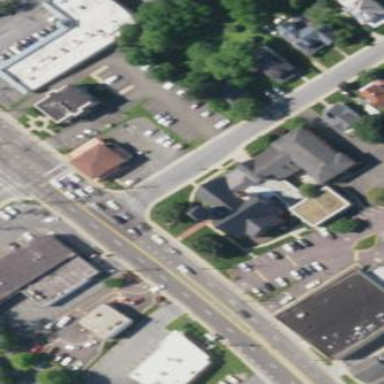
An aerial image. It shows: Beautiful church building.